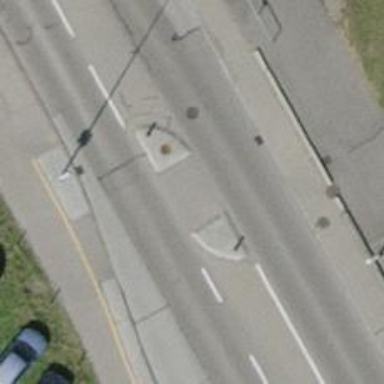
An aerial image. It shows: Unmarked crossing with pedestrian island.